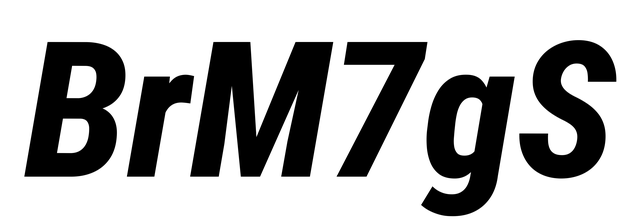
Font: Roboto-Italic_Condensed_ExtraBold_Italic